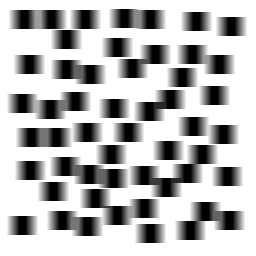
Squares: 52
Triangles: 0
Stars: 0
Total shapes: 52